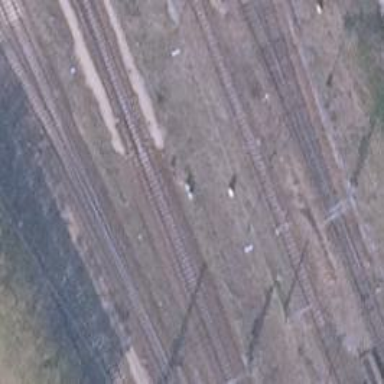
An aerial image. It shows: Railway switch with turnout to the right.